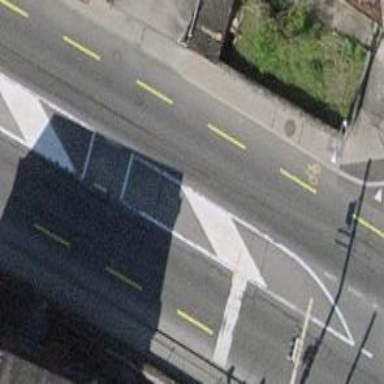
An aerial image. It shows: Primary highway with asphalt surface. There are sidewalks on both sides and lanes for cycling in both directions.